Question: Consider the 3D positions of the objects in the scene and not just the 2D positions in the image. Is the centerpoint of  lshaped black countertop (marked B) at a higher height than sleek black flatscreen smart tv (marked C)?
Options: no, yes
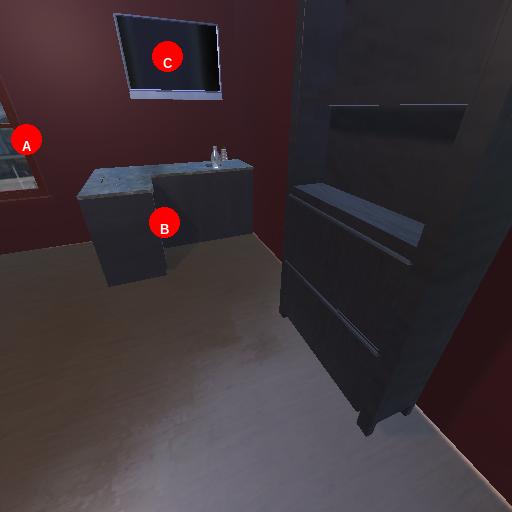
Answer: no